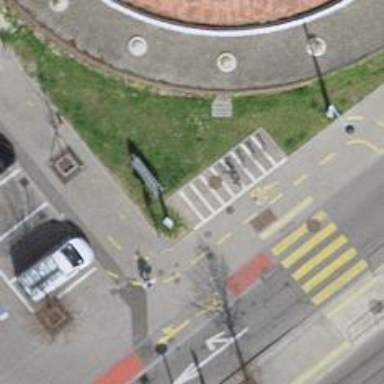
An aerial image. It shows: Bicycle parking area with stands available.